Question: We're displaying time series data (utilisation of a compute resource, sampled hourly over months) on a stacked area chart using D3.js:
'''
d3.json("/growth/instance_count_1month.json", function( data ) {
data.forEach(function(d) {
d.datapoints = d.datapoints.map(
function(da) {
// NOTE i'm not sure why this needs to be multiplied by 1000
return {date: new Date(da[1] * 1000),
count: da[0]};
});
});
x.domain(d3.extent(data[0].datapoints, function(d) { return d.date; }));
y.domain([0,
Math.ceil(d3.max(data.map(function (d) {return d3.max(d.datapoints, function (d) { return d.count; });})) / 100) * 100
]);
'''
The result is rather spiky for my tastes:

Is there an easy way to simplify the data, either using D3 or another readily available library? I want to reduce the spikiness, but also reduce the volume of data to be graphed, as it will get out of hand.
I have a preference for doing this at the UI level, rather than touching the logging routines (even though redundant JSON data will have to be transferred.)
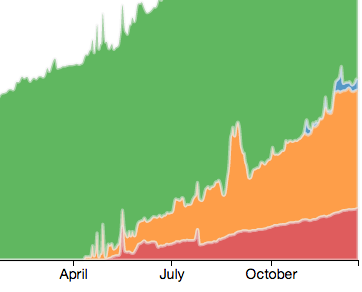
Answer: You have a number of options, you need to decided what is the best way forward for the type of data you have and the needs of it been used. Without knowing more about your data the best I can suggest is re-sampling. Simply report the data at longer intervals ('rolling up' the data). Alternatively you could use a rolling average or look at various line smoothing algorithms.